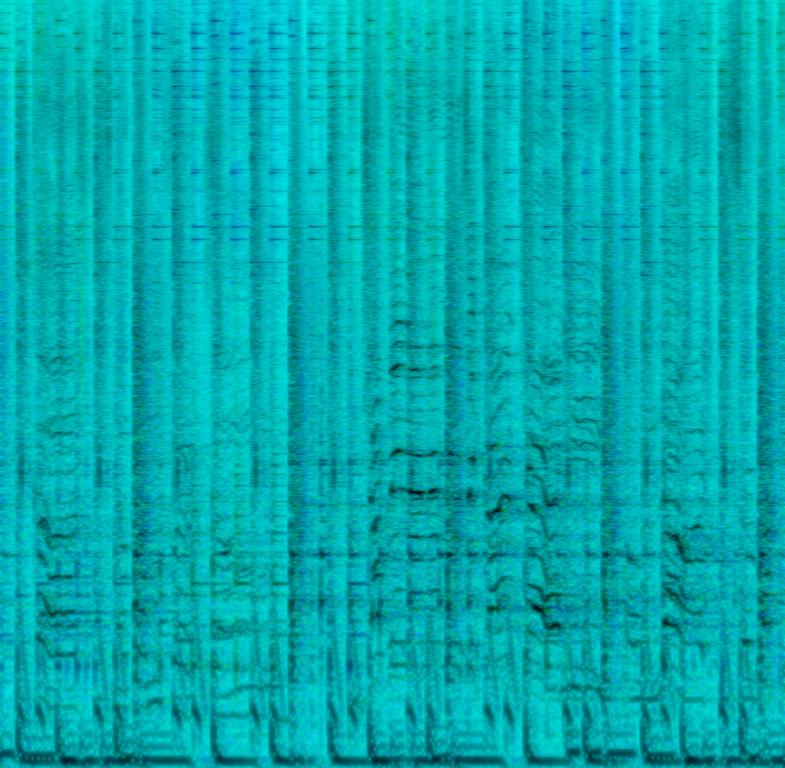
This reggae song features a male voice singing the main melody. Another voice is singing in harmony with the main voice. This is accompanied by reggae percussion. A timbale is played on every third count. Jam blocks are also played in the background. The bass plays a funky bassline with a reggae feel. Synth sounds are played in the background. This song can be played in a bar.